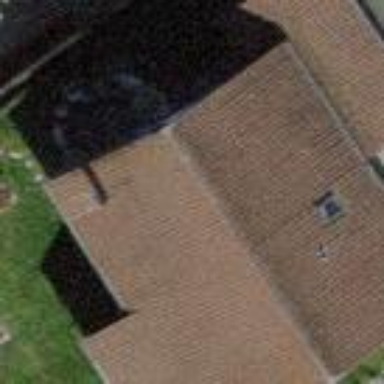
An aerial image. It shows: Building with tile roof.